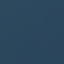
Land use / land cover class: SeaLake